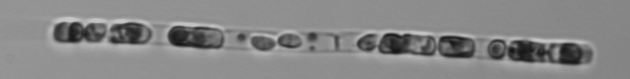
Label: Guinardia_delicatula_TAG_internal_parasite